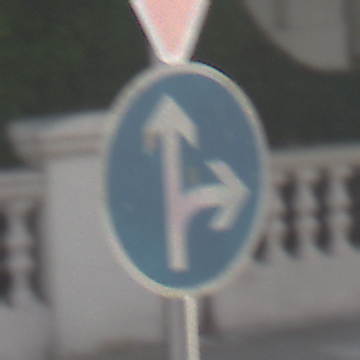
Verkehrszeichen: VorgeschriebeneFahrtrichtungGeradeausOderRechts
Zusatzzeichen oben: VorfahrtGewaehren
Umgebung: Outdoor, Urban
Tageszeit: MorningAfternoon
Wetter: PartlyCloudy
Licht: Natural
Jahreszeit: NotSpecified
Kontrast: HighContrast